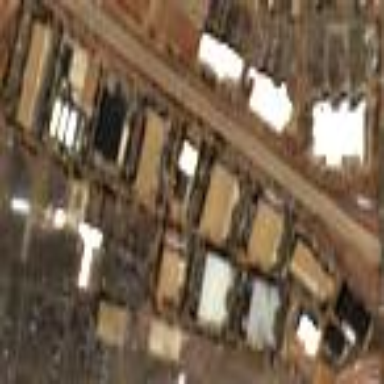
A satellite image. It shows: Industrial area.